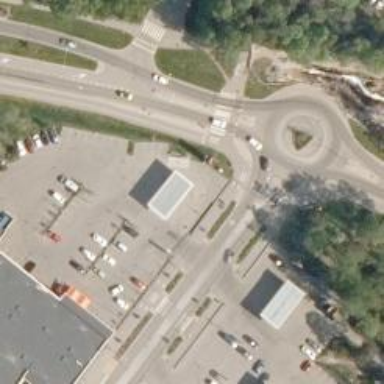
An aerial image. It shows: Asphalt cycleway.